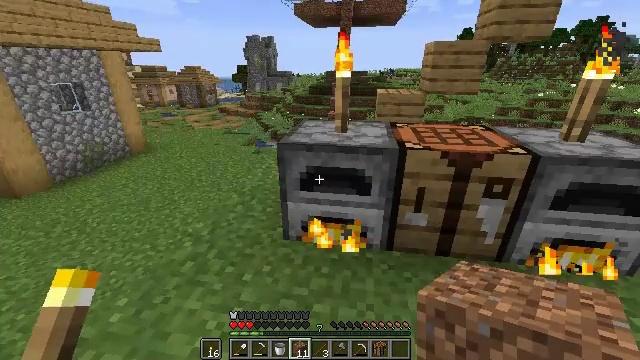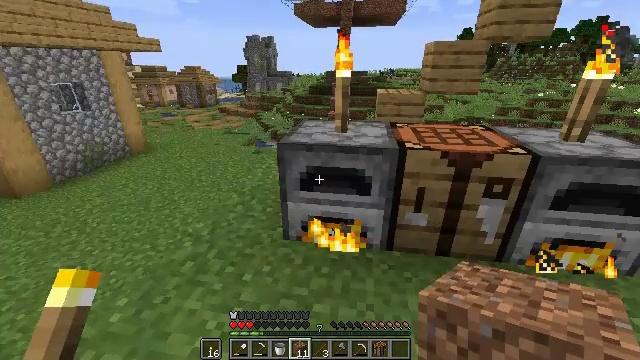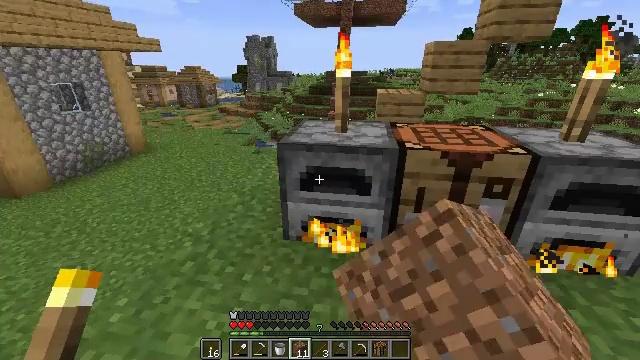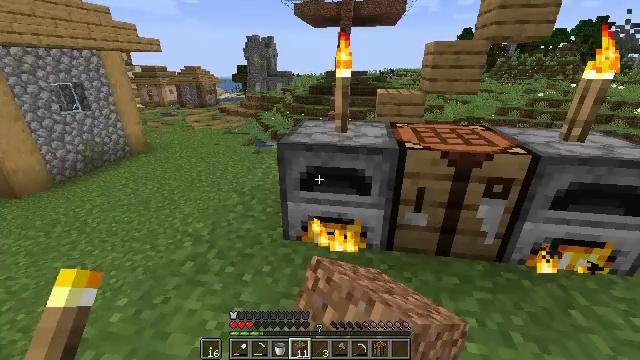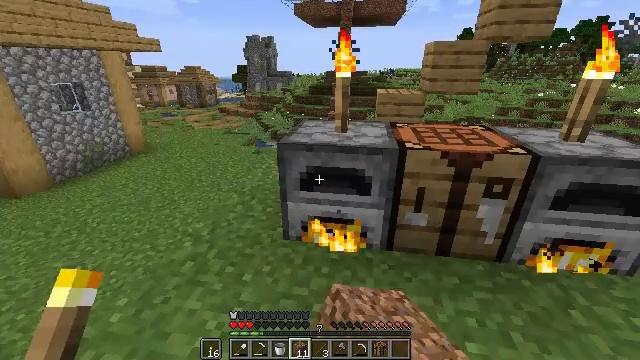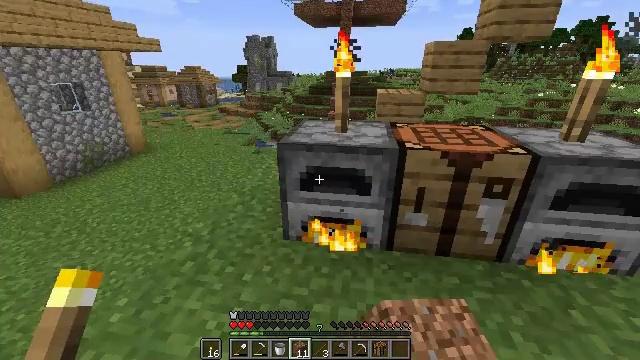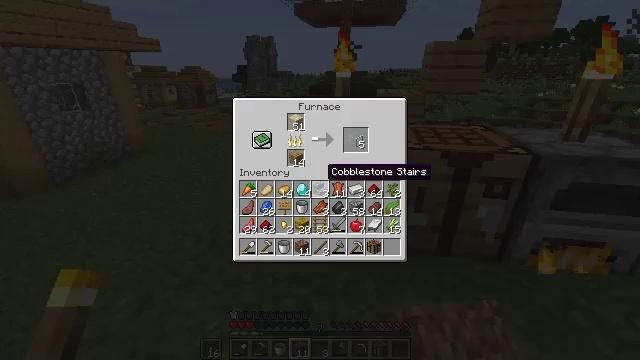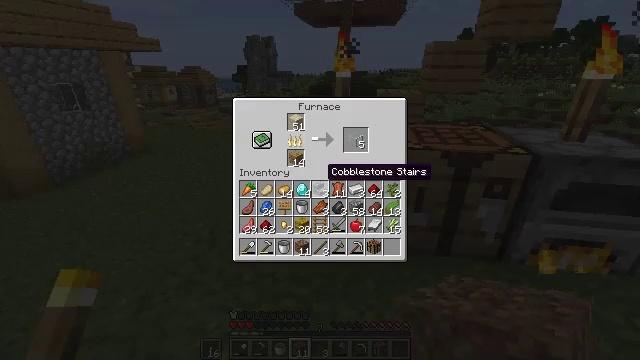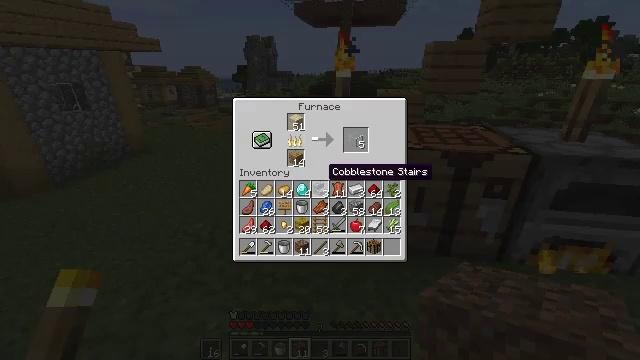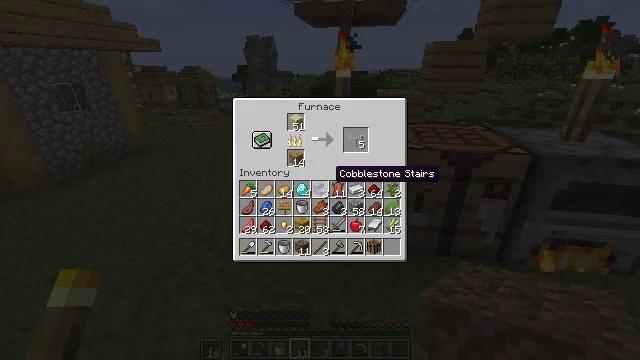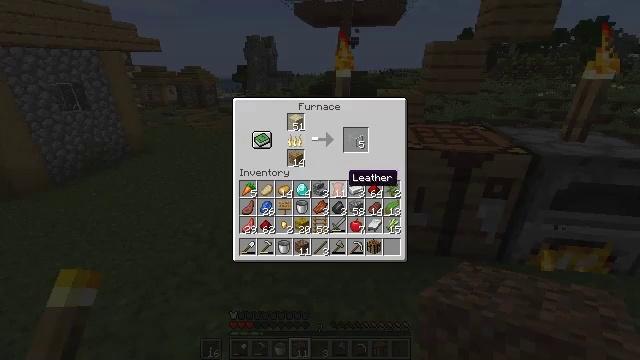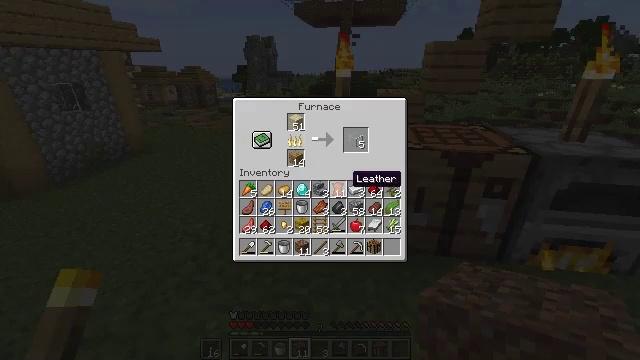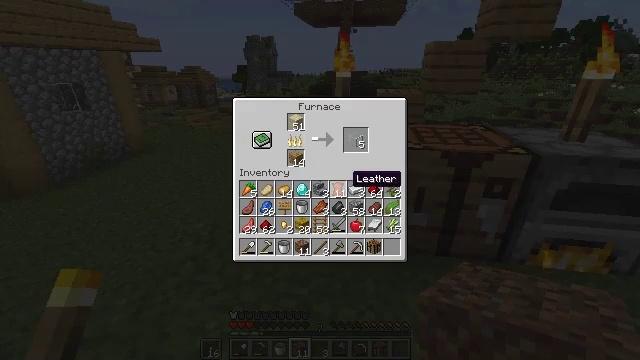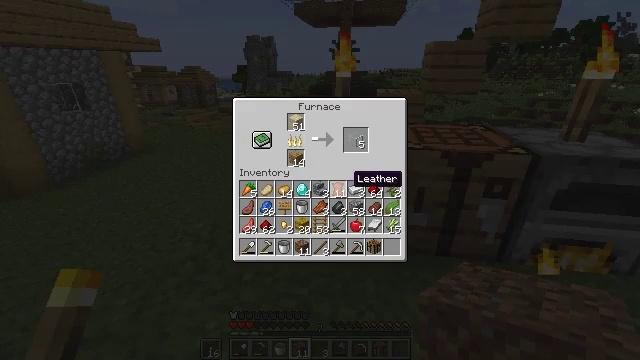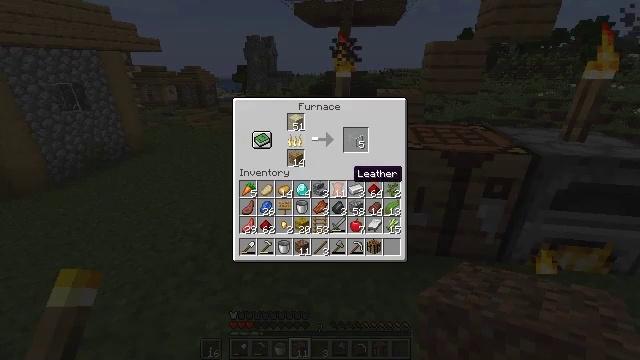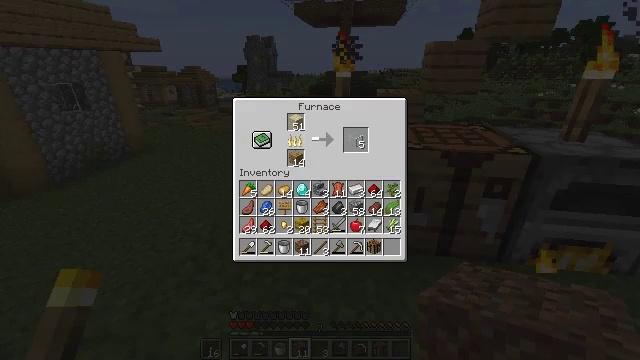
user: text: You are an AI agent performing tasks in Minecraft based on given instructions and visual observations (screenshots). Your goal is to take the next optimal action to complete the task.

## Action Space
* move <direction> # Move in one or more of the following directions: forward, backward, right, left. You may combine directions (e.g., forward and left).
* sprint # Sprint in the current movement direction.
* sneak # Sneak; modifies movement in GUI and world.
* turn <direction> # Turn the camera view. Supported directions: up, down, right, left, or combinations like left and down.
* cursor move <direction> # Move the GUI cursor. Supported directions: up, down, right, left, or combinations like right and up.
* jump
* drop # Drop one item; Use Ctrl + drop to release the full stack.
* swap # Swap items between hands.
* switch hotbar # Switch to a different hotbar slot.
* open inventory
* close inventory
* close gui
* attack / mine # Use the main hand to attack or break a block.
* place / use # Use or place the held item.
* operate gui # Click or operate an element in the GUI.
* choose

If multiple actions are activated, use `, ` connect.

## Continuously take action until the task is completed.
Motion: motion action
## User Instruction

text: craft item air
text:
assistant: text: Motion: use / place
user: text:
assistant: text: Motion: use / place
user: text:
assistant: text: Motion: use / place
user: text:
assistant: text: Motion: no_op
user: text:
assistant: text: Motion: no_op
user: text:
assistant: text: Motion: open gui
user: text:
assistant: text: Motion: no_op
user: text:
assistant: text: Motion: no_op
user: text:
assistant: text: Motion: cursor move right
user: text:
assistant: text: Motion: cursor move right
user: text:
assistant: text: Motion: no_op
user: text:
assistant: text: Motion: no_op
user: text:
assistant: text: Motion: no_op
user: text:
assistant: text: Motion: no_op
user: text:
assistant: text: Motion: sneak, cursor move up
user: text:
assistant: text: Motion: sneak, cursor move up
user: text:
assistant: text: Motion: sneak
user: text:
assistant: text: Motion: sneak, cursor move up
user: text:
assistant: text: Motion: sneak
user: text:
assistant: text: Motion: sneak
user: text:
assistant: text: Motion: sneak
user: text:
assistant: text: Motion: sneak
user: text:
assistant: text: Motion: sneak
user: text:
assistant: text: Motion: sneak
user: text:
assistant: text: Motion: sneak, operate gui
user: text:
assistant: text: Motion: sneak, operate gui
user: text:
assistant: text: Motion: sneak
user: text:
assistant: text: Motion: sneak
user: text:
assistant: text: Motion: sneak
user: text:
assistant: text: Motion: sneak